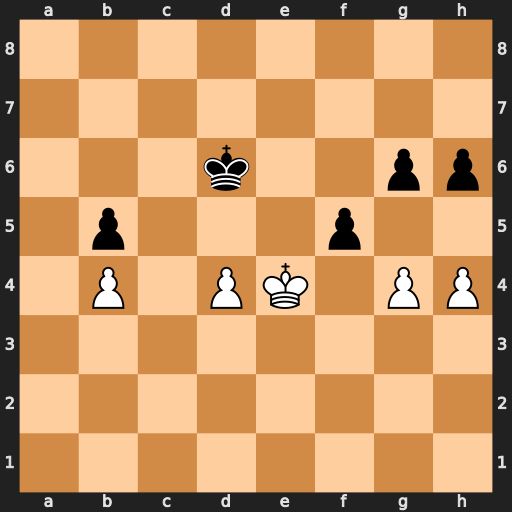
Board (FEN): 8/8/3k2pp/1p3p2/1P1PK1PP/8/8/8
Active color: w
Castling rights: -
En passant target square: -
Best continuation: gxf5 gxf5+ Kxf5